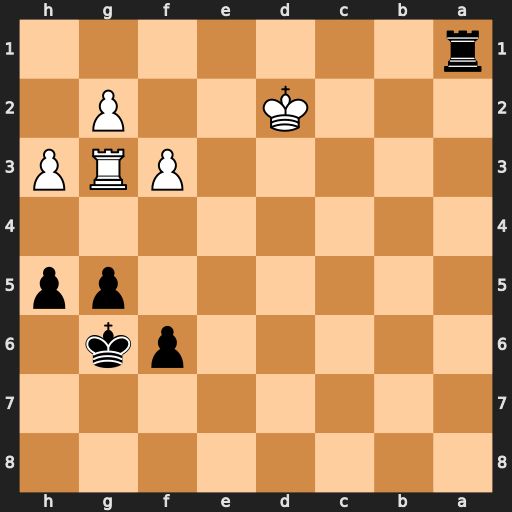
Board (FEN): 8/8/5pk1/6pp/8/5PRP/3K2P1/r7
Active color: b
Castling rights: -
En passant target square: -
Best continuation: Ra3 h4 g4 Ke1 f5